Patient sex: F
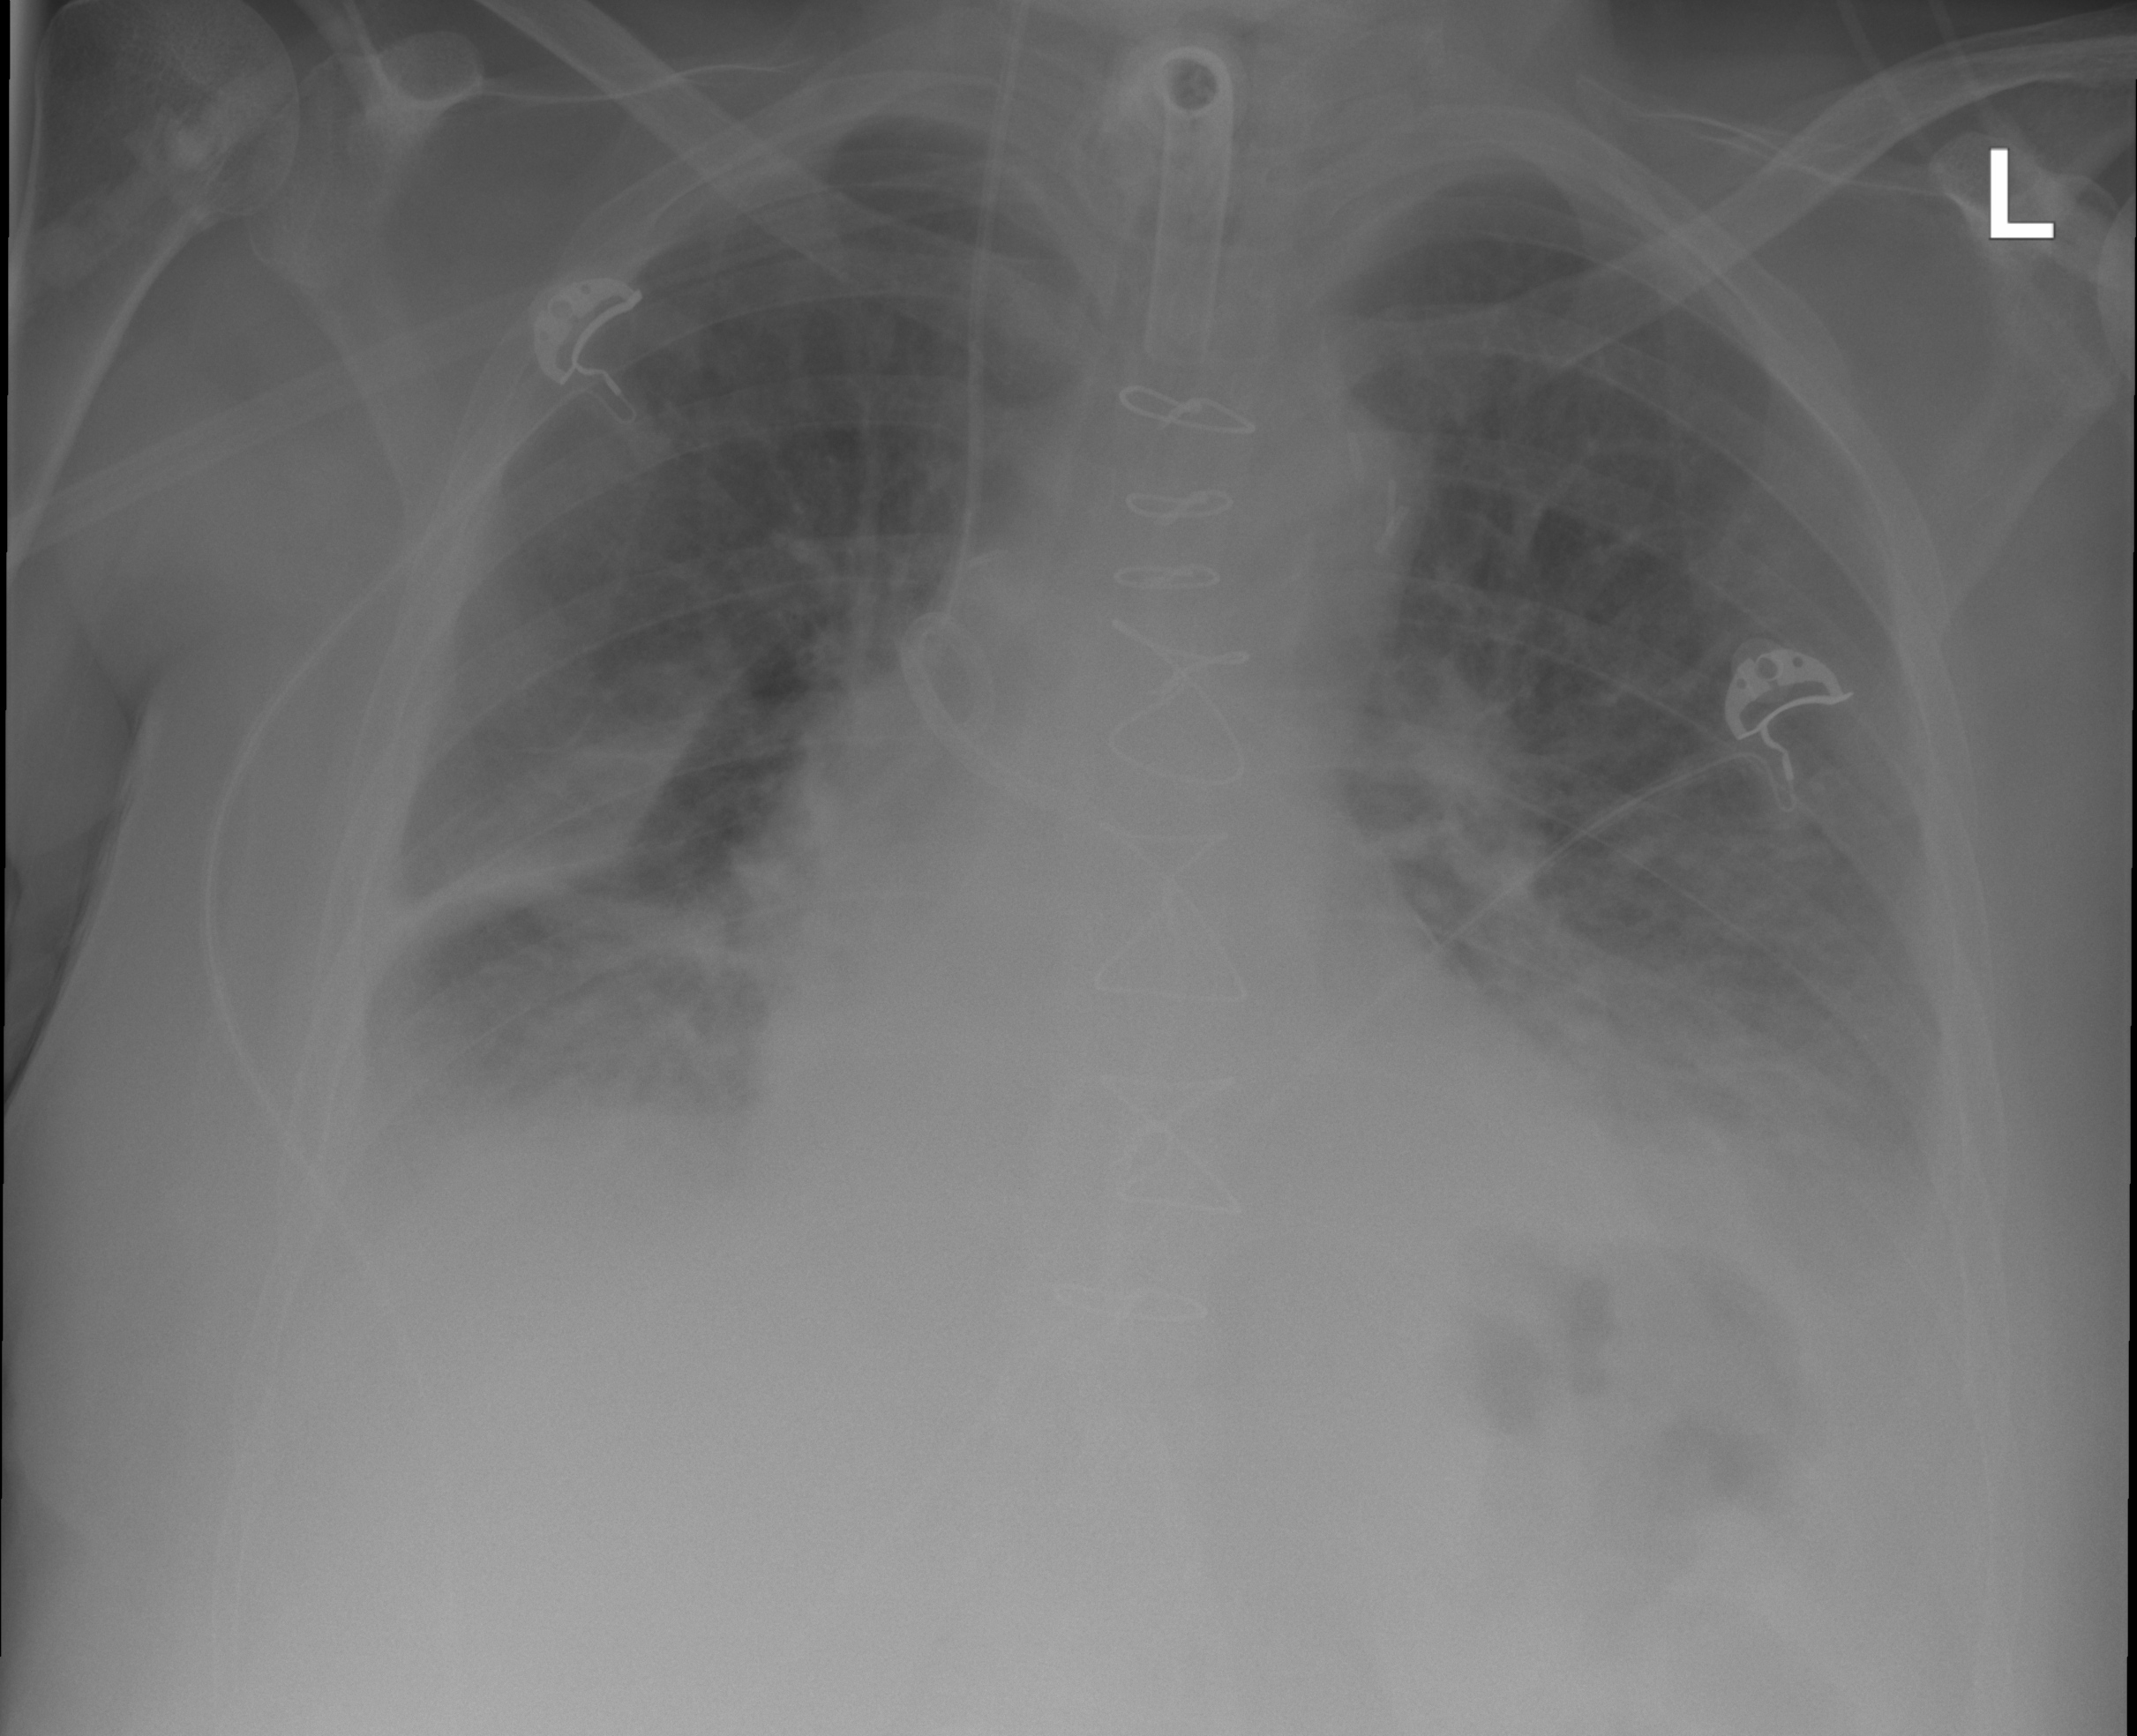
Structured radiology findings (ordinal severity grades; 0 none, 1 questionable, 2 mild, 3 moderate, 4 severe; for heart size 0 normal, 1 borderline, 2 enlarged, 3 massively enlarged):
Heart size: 0
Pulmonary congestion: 2
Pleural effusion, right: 2
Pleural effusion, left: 2
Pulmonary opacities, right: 2
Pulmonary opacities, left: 2
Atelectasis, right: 2
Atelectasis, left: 2